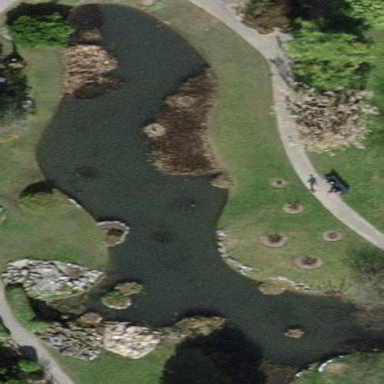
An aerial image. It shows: Pond surrounded by natural water.